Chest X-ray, PA view. Patient: 69 years old, sex M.
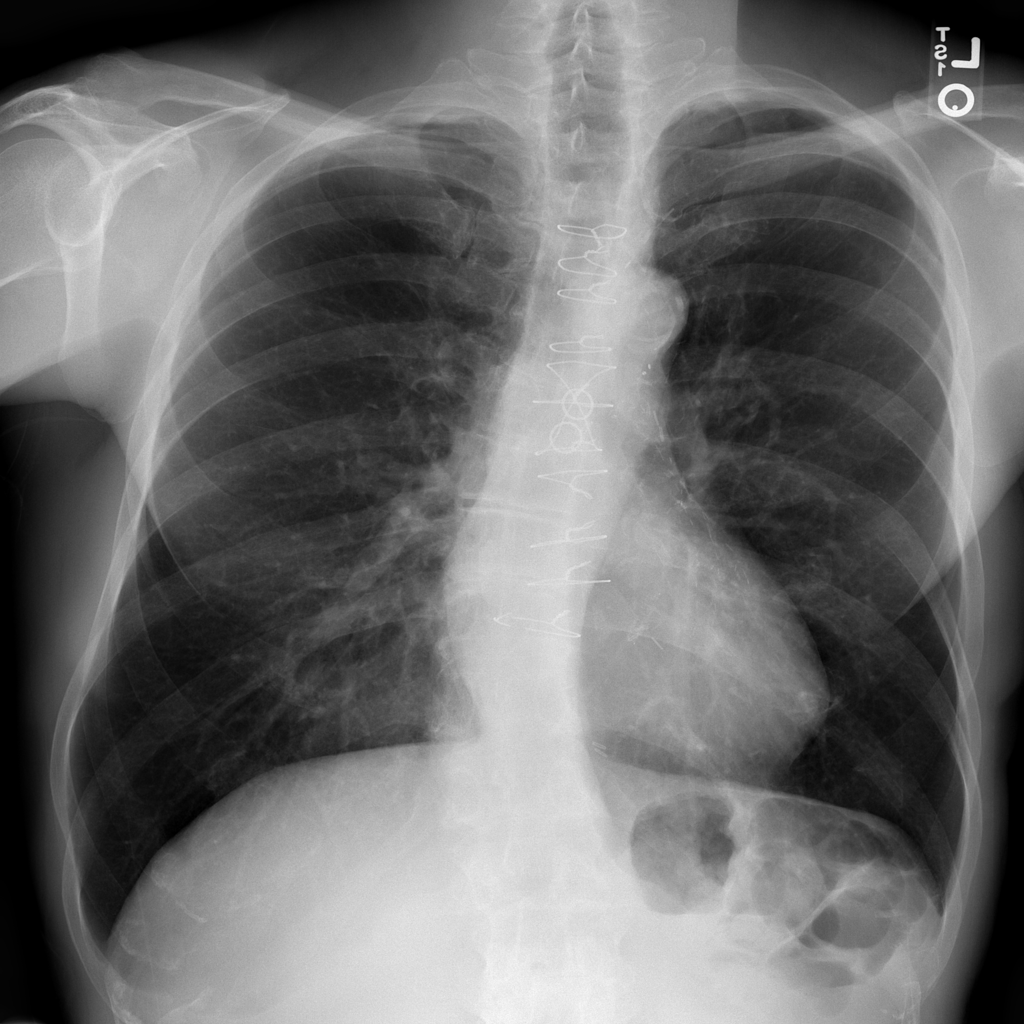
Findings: No Finding